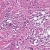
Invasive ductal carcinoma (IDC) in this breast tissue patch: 0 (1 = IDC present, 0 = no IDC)